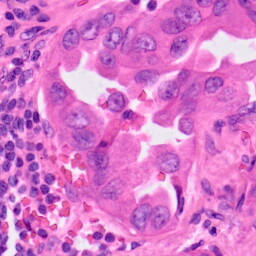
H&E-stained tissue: Lung